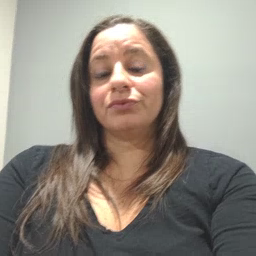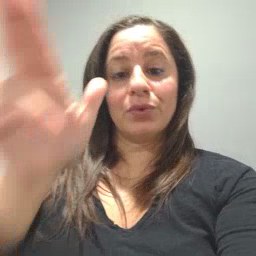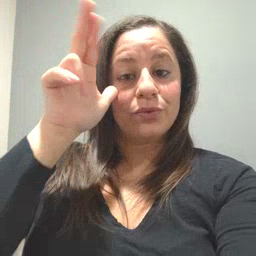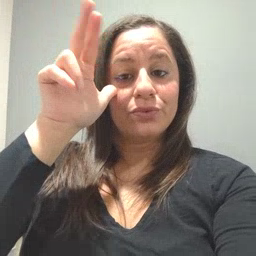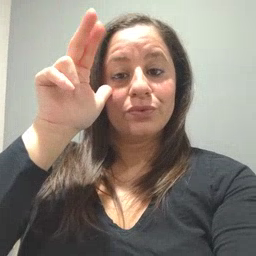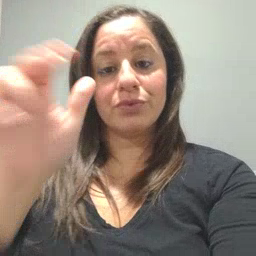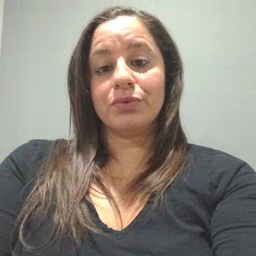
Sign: horse